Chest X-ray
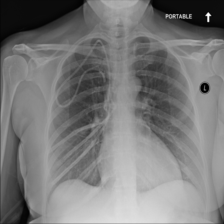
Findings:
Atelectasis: negative
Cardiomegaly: negative
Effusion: negative
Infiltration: negative
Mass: negative
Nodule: negative
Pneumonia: negative
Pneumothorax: negative
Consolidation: negative
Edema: negative
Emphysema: negative
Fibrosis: negative
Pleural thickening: negative
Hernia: negative